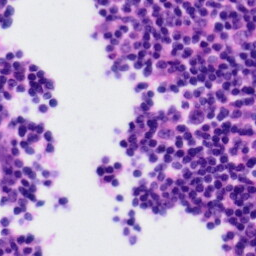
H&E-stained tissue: Tonsil